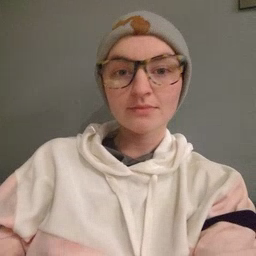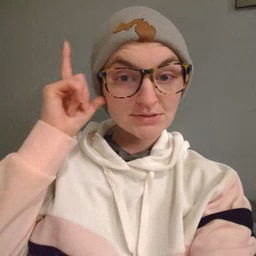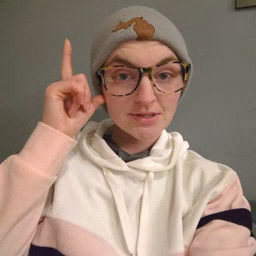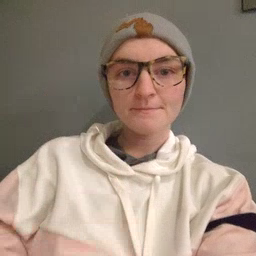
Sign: listen